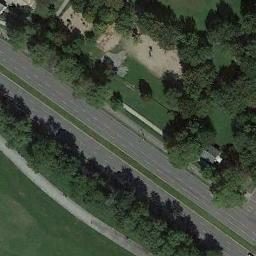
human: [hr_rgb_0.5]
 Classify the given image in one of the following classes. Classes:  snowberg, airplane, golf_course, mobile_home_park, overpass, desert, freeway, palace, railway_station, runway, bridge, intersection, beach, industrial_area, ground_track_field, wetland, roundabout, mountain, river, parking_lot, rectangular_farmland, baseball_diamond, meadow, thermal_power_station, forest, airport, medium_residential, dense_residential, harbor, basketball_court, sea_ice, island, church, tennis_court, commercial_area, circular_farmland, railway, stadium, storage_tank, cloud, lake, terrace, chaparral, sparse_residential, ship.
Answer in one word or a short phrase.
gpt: freeway